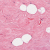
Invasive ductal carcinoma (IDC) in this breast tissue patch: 0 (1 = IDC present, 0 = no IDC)